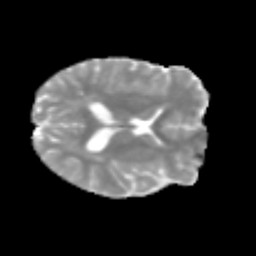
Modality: MD
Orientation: axial
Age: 24
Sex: male
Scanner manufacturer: siemens
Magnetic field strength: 3 T
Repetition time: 2.3 s
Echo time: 0.085 s